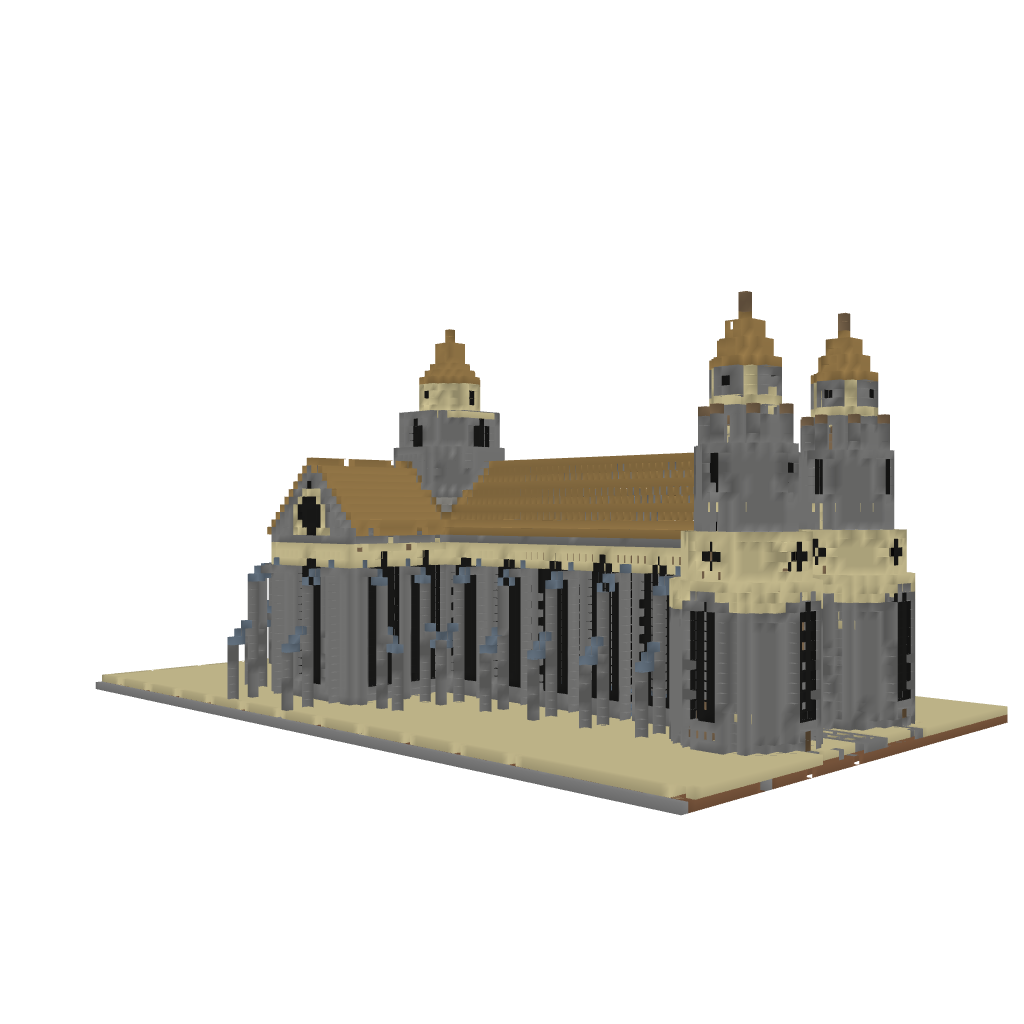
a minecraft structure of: cathedral 2